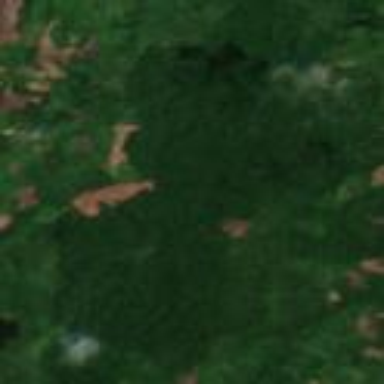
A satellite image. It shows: Forest area.